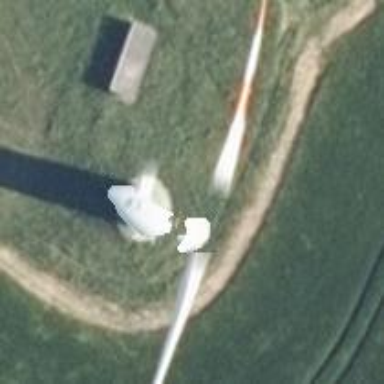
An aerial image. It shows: Wind power generator.